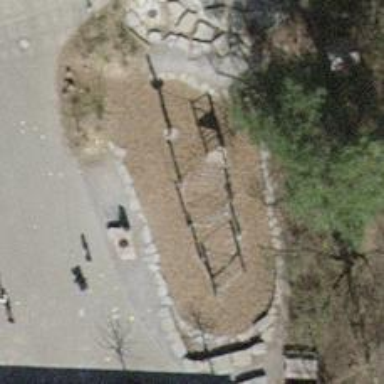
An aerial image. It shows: Playground structure.